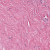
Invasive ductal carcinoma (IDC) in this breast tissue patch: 0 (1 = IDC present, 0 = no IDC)